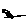
Label: bird